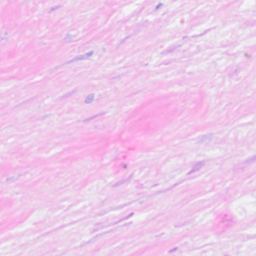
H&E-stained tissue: Breast